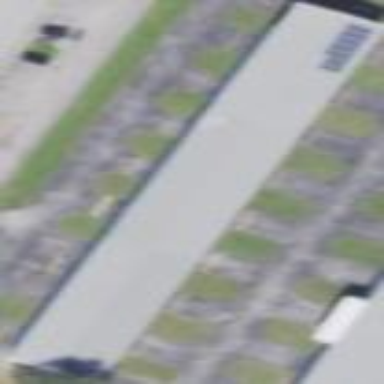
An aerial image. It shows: Hangar at the airport.